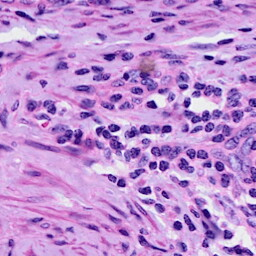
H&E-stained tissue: Cervix